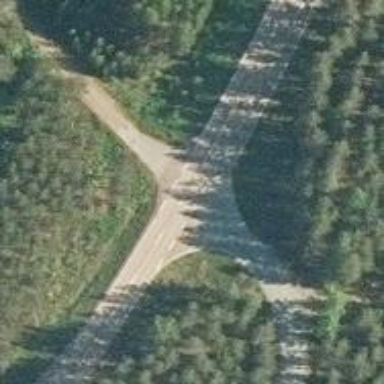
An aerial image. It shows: Road with "give way" sign.